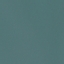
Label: SeaLake